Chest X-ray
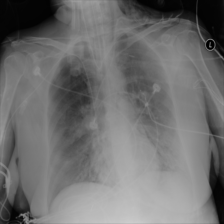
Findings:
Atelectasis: negative
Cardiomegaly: negative
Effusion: negative
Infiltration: negative
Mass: negative
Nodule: negative
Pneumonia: negative
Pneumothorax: negative
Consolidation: negative
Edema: negative
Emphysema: negative
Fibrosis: negative
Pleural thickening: negative
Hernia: negative